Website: apple
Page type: address-validator
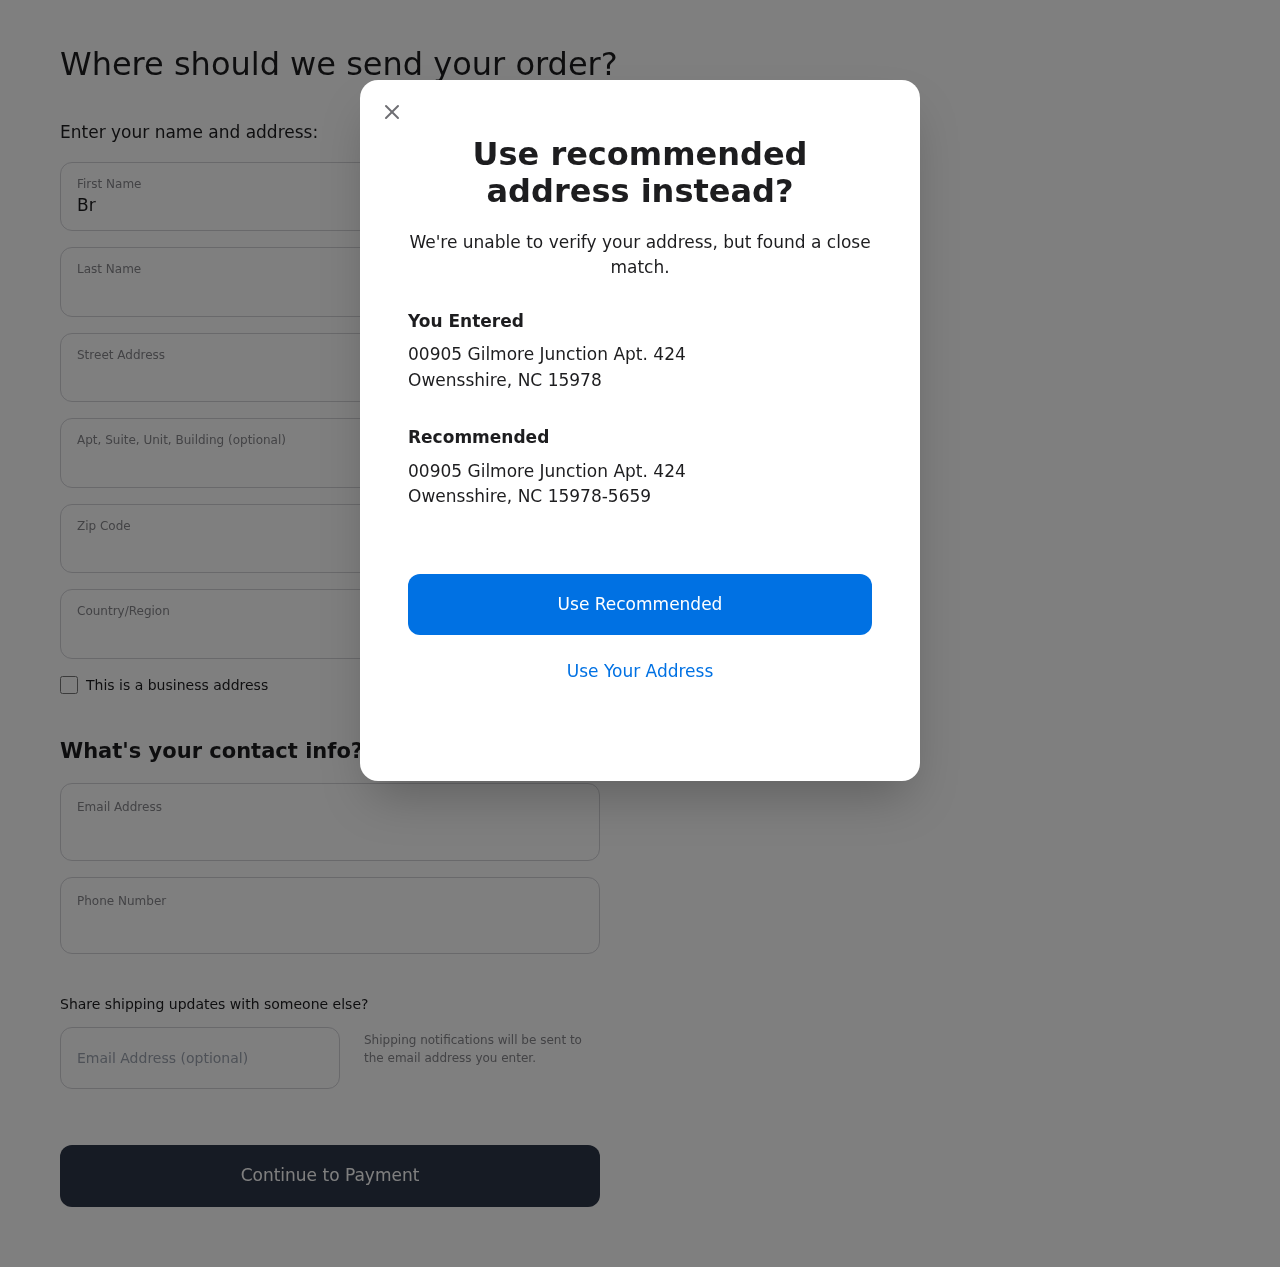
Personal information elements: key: PII_CITY
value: Owensshire
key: PII_COUNTRY
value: United States
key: PII_EMAIL
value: bwilson@yahoo.com
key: PII_FIRSTNAME
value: Bryan
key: PII_GIFT_EMAIL
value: brichardson@gmail.com
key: PII_LASTNAME
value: Wilson
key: PII_PHONE
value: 9874434946
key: PII_POSTCODE
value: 15978
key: PII_POSTCODE_FULL
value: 15978-5659
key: PII_STATE_ABBR
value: NC
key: PII_STREET
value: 00905 Gilmore Junction Apt. 424
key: PII_CITY2
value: Owensshire
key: PII_STATE_ABBR2
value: NC